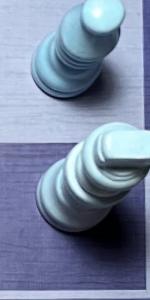
Label: King_White